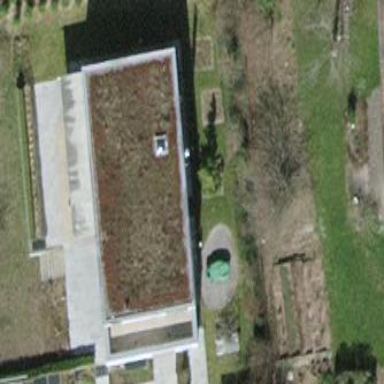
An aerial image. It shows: Building with flat roof.